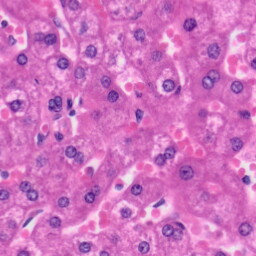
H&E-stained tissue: Liver